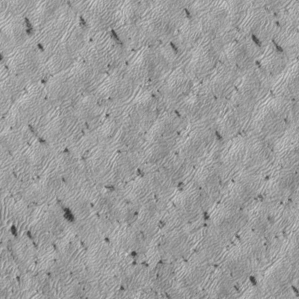
Label: frost